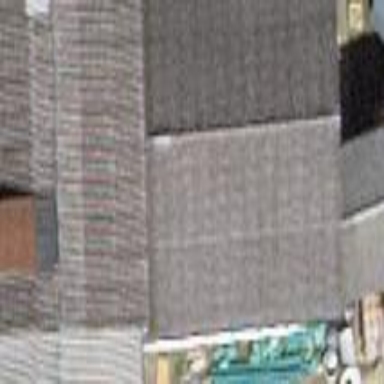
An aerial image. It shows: Building with gabled roof.